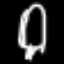
Label: leaf